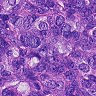
Metastatic tissue present: yes